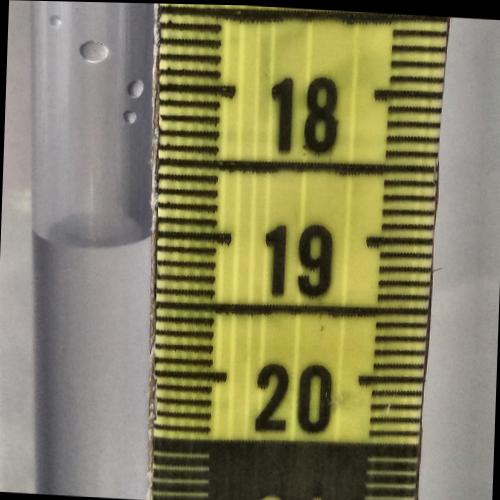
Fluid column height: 19.0 cm